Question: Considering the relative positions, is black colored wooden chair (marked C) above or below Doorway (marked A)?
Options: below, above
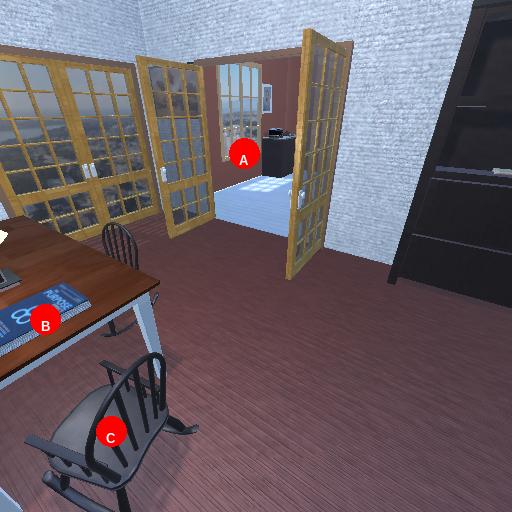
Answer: below